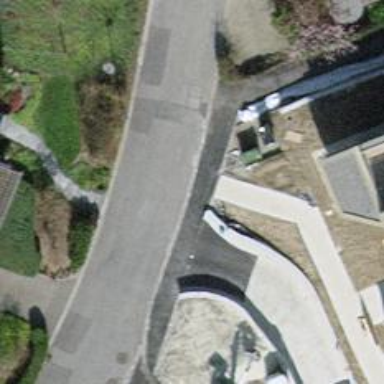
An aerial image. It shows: Sidewalk.